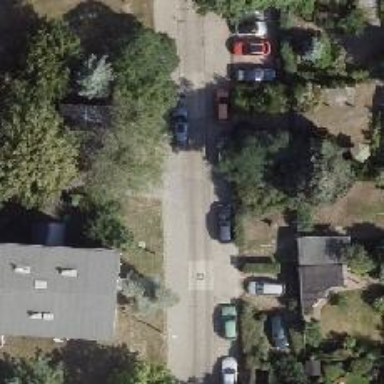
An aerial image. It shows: Residential road with concrete surface. There is sidewalk on the left and parking lane on the right.